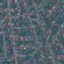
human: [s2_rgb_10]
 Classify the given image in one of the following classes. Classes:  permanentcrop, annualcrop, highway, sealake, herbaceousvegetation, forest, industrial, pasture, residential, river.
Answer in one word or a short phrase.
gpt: Residential